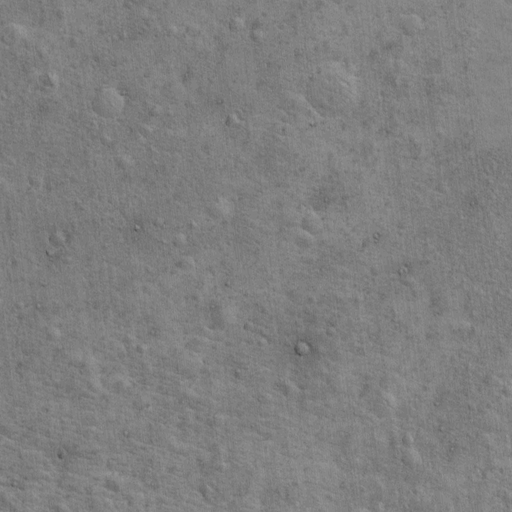
Classes present: Background